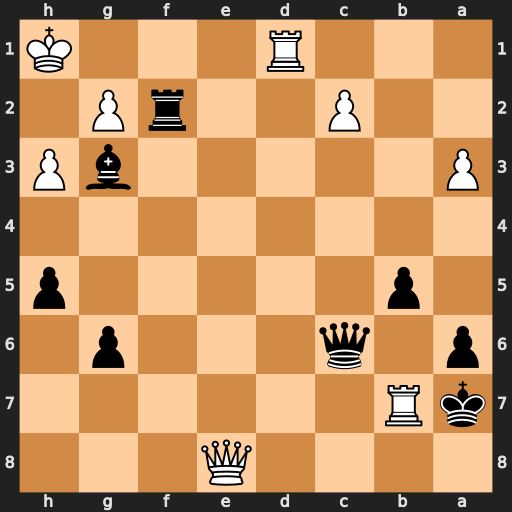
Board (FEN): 4Q3/kR6/p1q3p1/1p5p/8/P5bP/2P2rP1/3R3K
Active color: b
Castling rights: -
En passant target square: -
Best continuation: Kxb7 Qxc6+ Kxc6